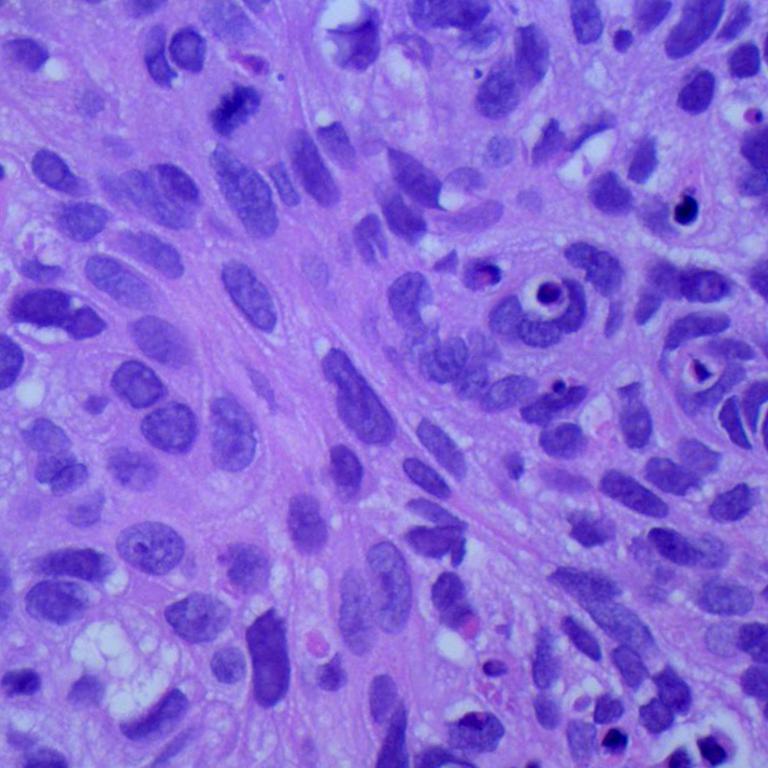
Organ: lung
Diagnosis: squamous carcinomas